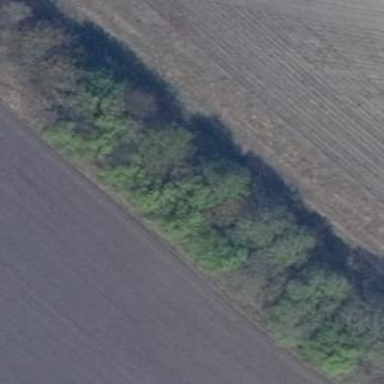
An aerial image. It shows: Patch of scrub vegetation.